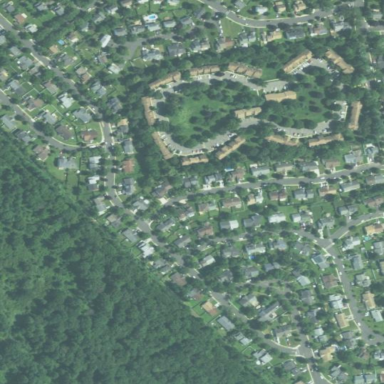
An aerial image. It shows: Residential area consisting of single-family homes.